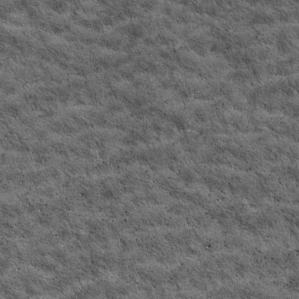
Label: non_frost